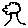
Label: tree